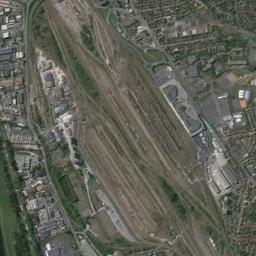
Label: railway_station